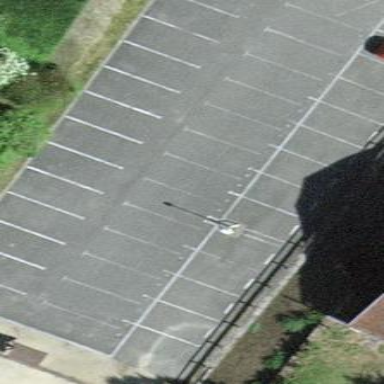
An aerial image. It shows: Parking area with asphalt surface.